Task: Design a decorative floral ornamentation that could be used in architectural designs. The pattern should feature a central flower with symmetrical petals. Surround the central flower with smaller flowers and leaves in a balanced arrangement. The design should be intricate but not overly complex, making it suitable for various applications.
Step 193:
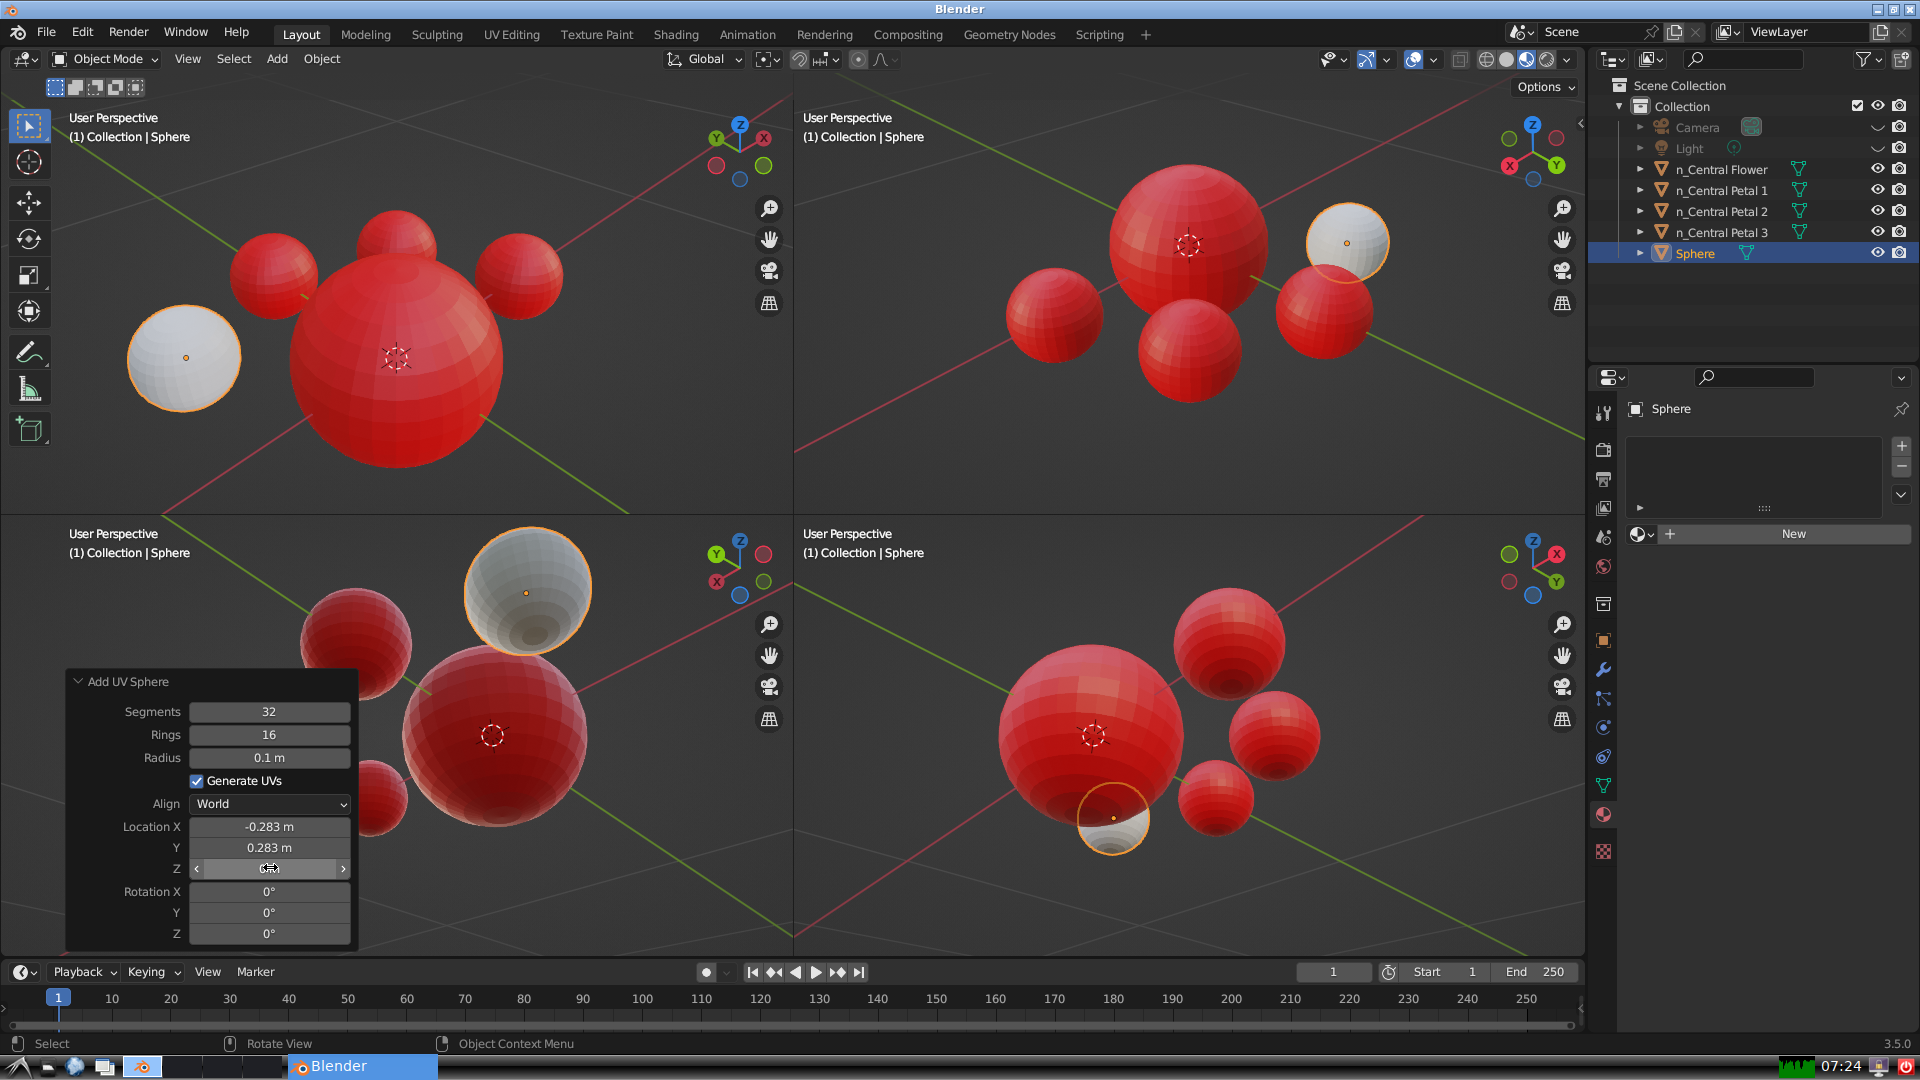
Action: {"mouse_move": [960, 540]}